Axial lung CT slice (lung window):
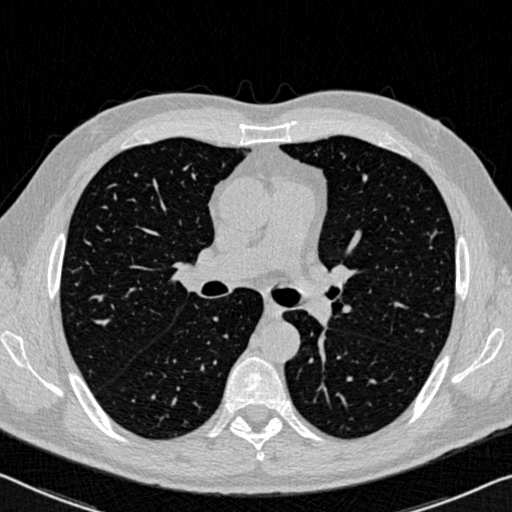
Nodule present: no